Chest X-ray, AP view. Patient: 32 years old, sex M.
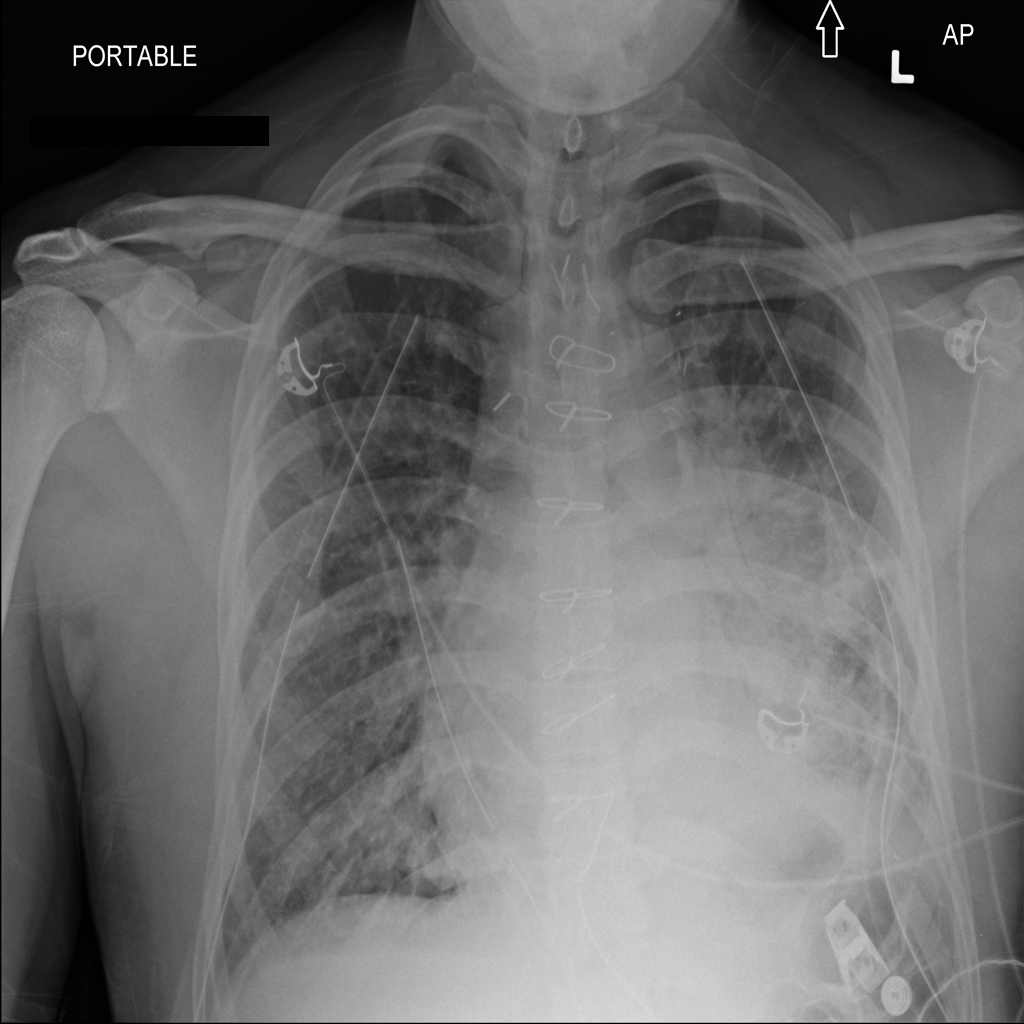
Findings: Consolidation, Effusion, Infiltration, Pneumothorax